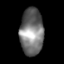
Tissue: skin
Cell type: Epithelial cells
Senescence score: 0.2733
Nuclear area (px): 1068
Mean DAPI intensity: 117.111